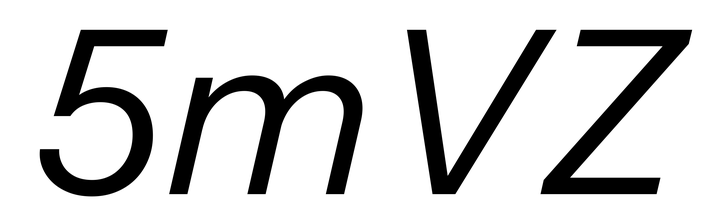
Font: InstrumentSans-Italic_Italic